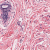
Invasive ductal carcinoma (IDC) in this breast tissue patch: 1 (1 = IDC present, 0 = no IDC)